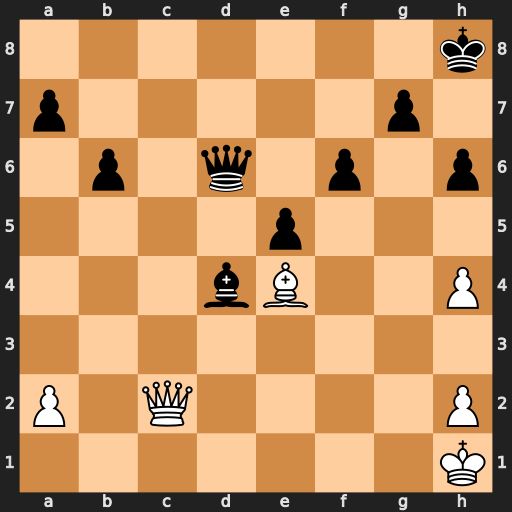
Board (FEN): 7k/p5p1/1p1q1p1p/4p3/3bB2P/8/P1Q4P/7K
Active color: w
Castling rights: -
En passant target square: -
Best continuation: Qc8+ Qf8 Qxf8#